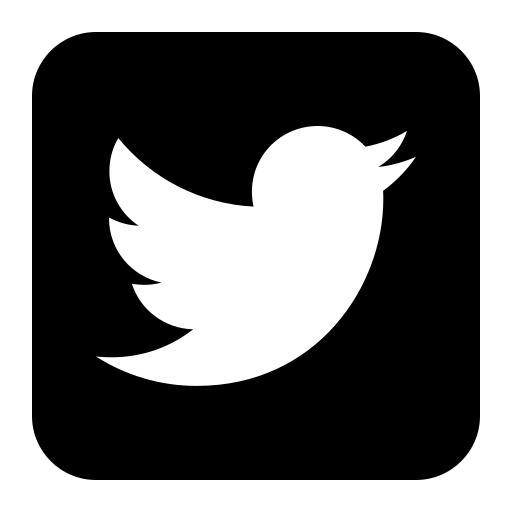
Tags: icon, FontAwesome, fa-icon, brand, square, twitter